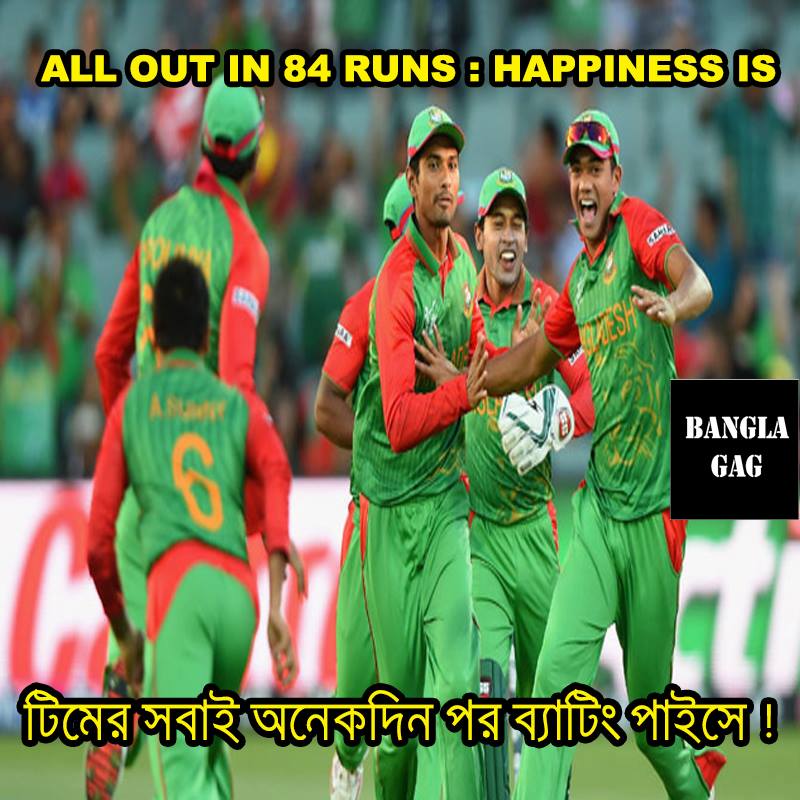
Caption: ALL OUT IN 84 RUNS : HAPPINESS IS  টিমের সবাই অনেকদিন পর ব্যাটিং পাইসে !
Label: hate